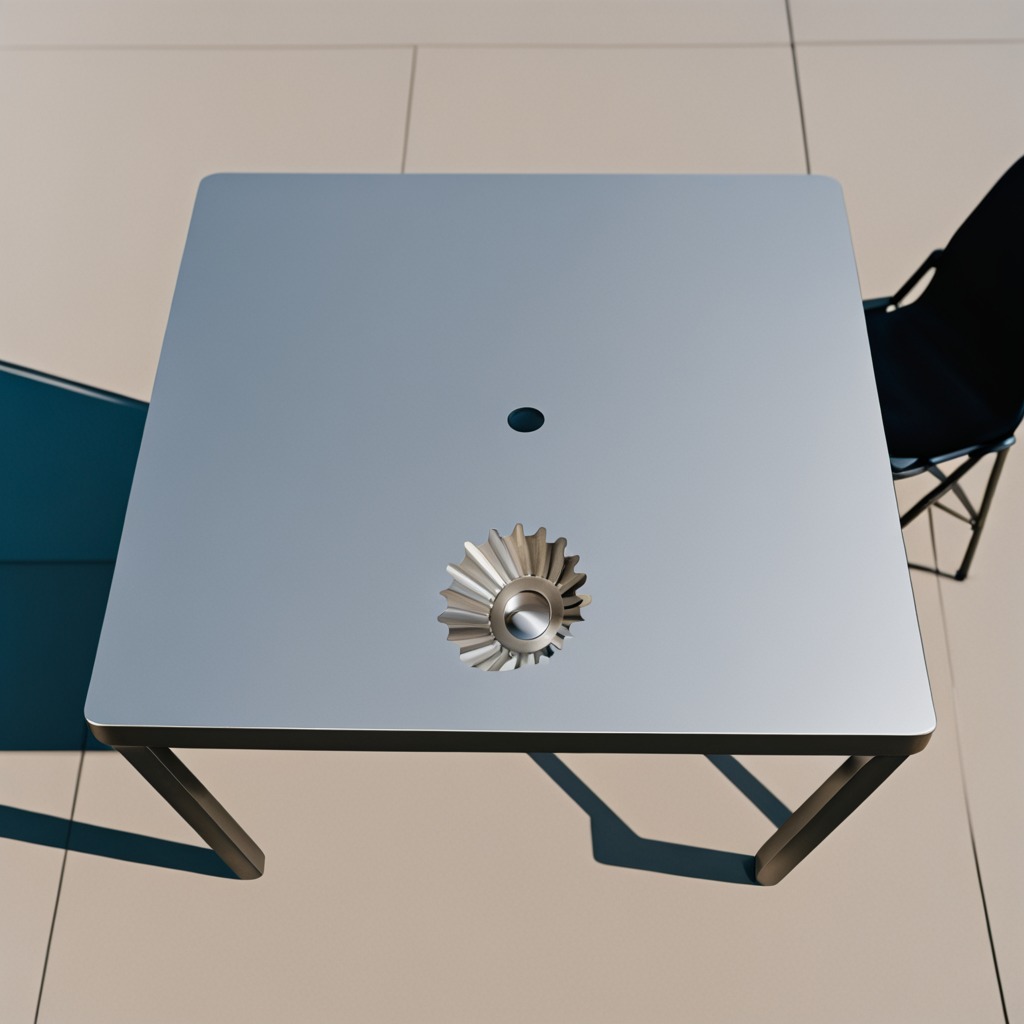
A steel gear with teeth lies on the table.